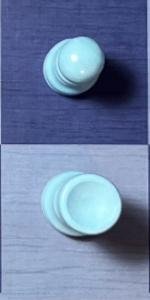
Label: Rook_White